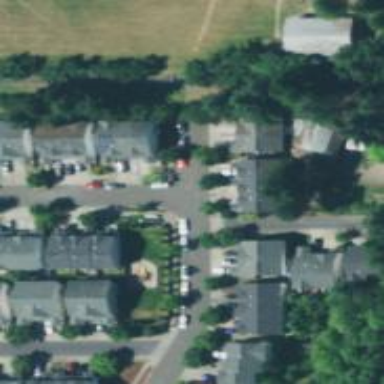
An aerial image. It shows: Residential road with sidewalk on the left side.